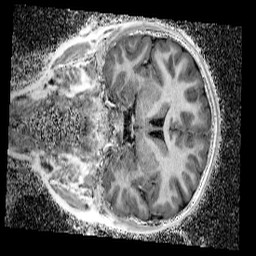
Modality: UNIT1_denoised
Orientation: coronal
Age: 9
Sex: male
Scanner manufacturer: siemens
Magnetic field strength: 3 T
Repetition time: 4 s
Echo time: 0.00299 s